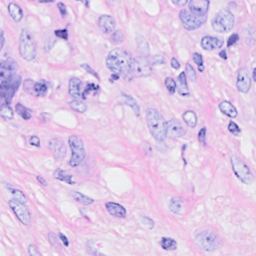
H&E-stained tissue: Breast